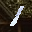
Label: 1